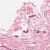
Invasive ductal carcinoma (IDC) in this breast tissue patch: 1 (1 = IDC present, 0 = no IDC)